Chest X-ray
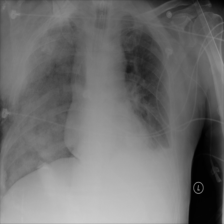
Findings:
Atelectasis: negative
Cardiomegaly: negative
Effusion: positive
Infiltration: negative
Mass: negative
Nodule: negative
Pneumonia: negative
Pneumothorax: negative
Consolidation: positive
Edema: negative
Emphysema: negative
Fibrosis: negative
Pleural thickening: negative
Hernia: negative